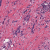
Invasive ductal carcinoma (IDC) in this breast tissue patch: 1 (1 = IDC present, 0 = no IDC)